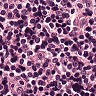
Metastatic tissue present: no